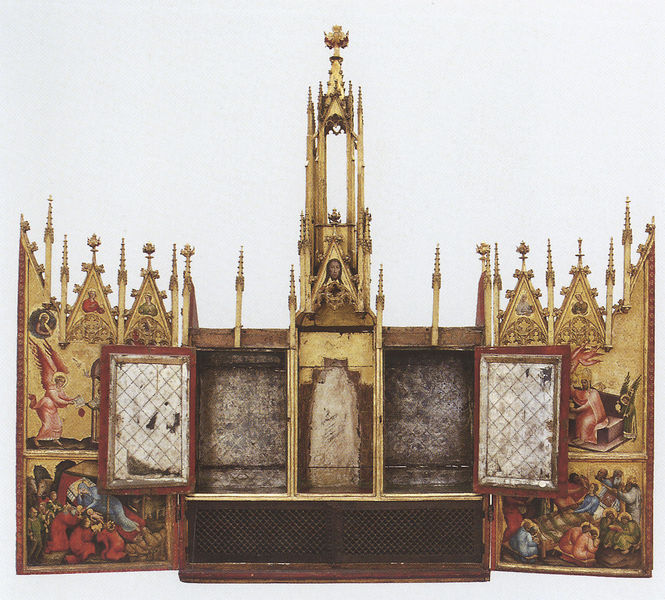
Titel: Altar aus Schloß Tirol
Institution: Innsbruck, Museum Ferdinandeum
Schlagwörter: blau, flügel, menschen, holz, männer, rot, möbel, gold, gotik, turm, engel, schrank, türen, leer, leere, foto, religion, altar, christus, jesus, christlich, heilige, verkündigung, gesprenge, predella, flügelaltar, blattgold, aufgeklappt, gefache, gotik altarbild triptychon, „altaraufsatz